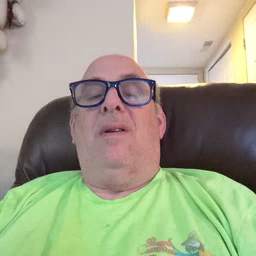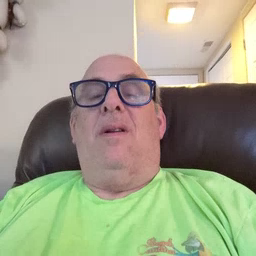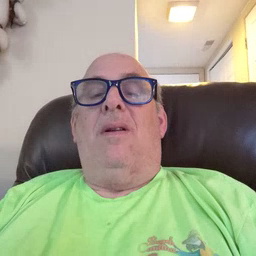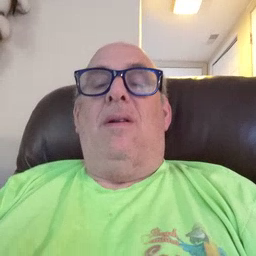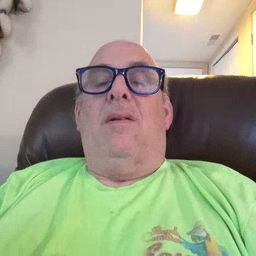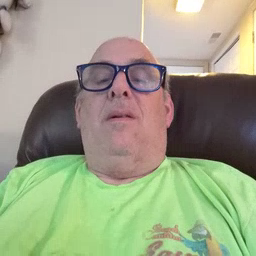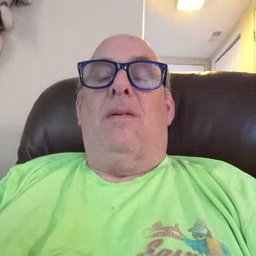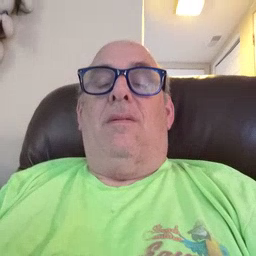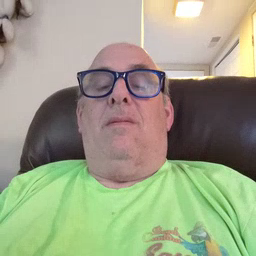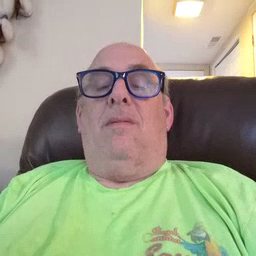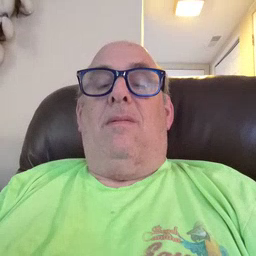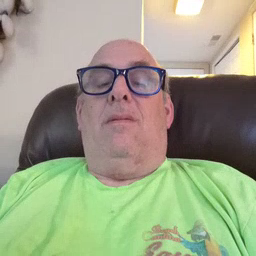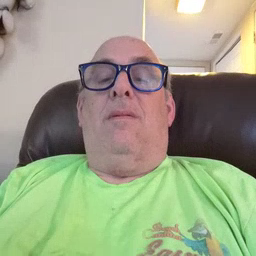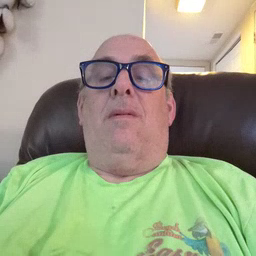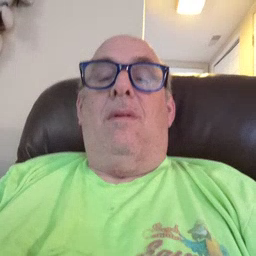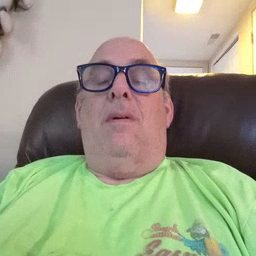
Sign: why